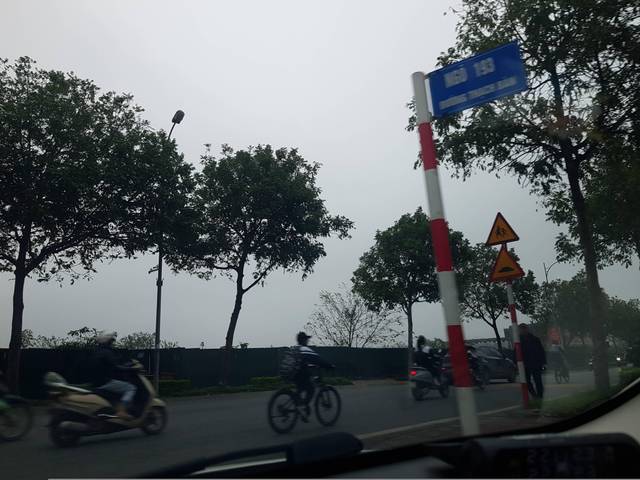
Region: Vietnam
Coordinates: 21.024, 105.906